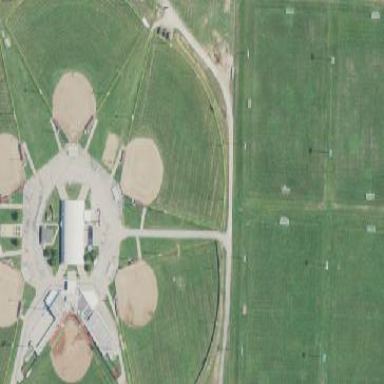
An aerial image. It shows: Baseball pitch for leisure land activities.